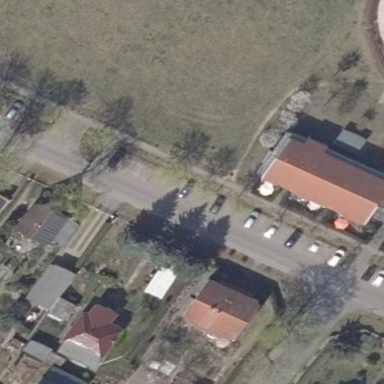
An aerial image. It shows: Street-side parking area with paving stones.